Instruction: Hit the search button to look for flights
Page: home
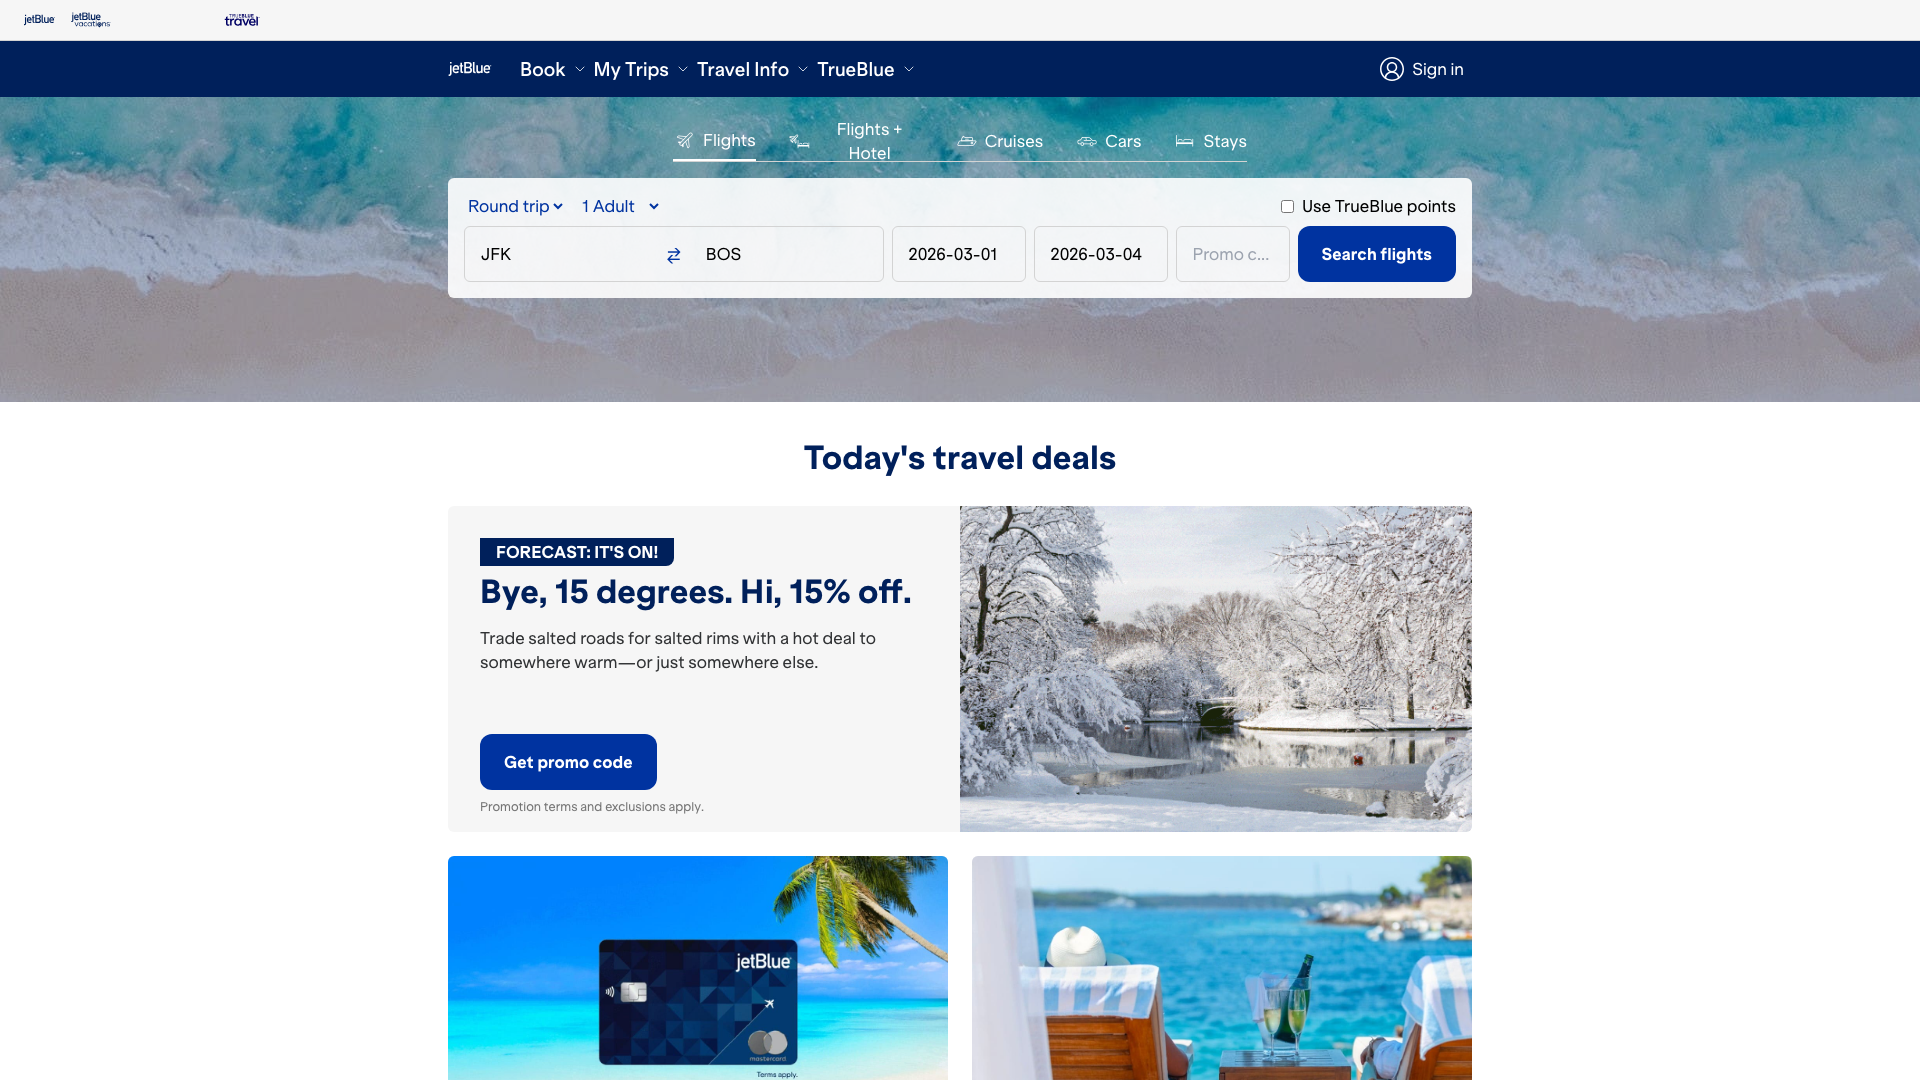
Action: click